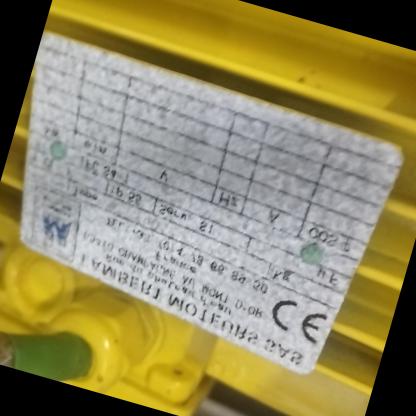
Klasa: tabliczka-znamionowa